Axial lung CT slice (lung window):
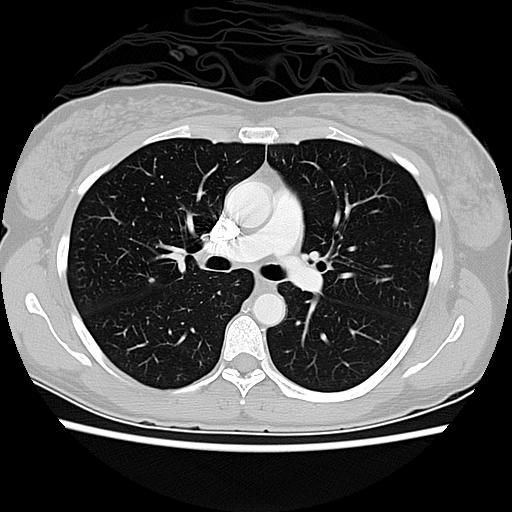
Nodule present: yes
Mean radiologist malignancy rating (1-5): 3